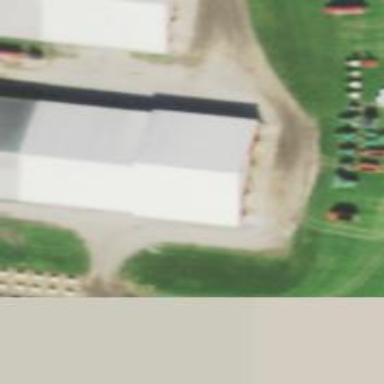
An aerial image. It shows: Farm auxiliary building.